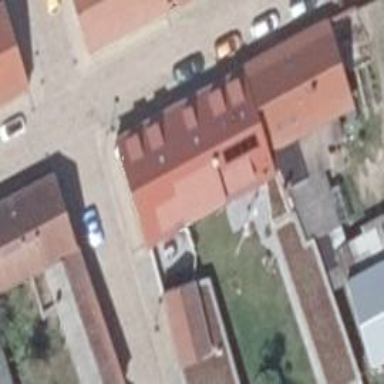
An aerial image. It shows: Apartment for tourism purposes.